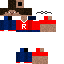
A male human skin with medium skin, wearing brown long hair dressed in a red tshirt and red pants, featuring a closed mouth.